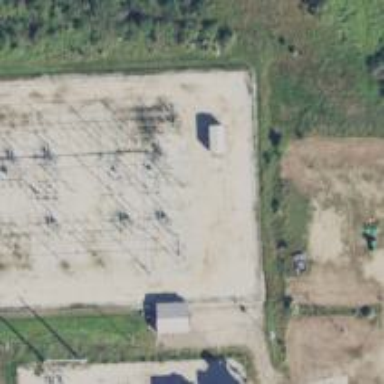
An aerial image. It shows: Switch used for power control.